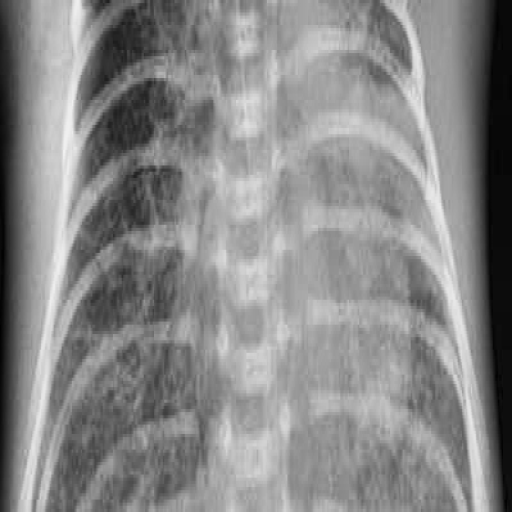
Finding: PNEUMONIA